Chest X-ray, PA view. Patient: 50 years old, sex F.
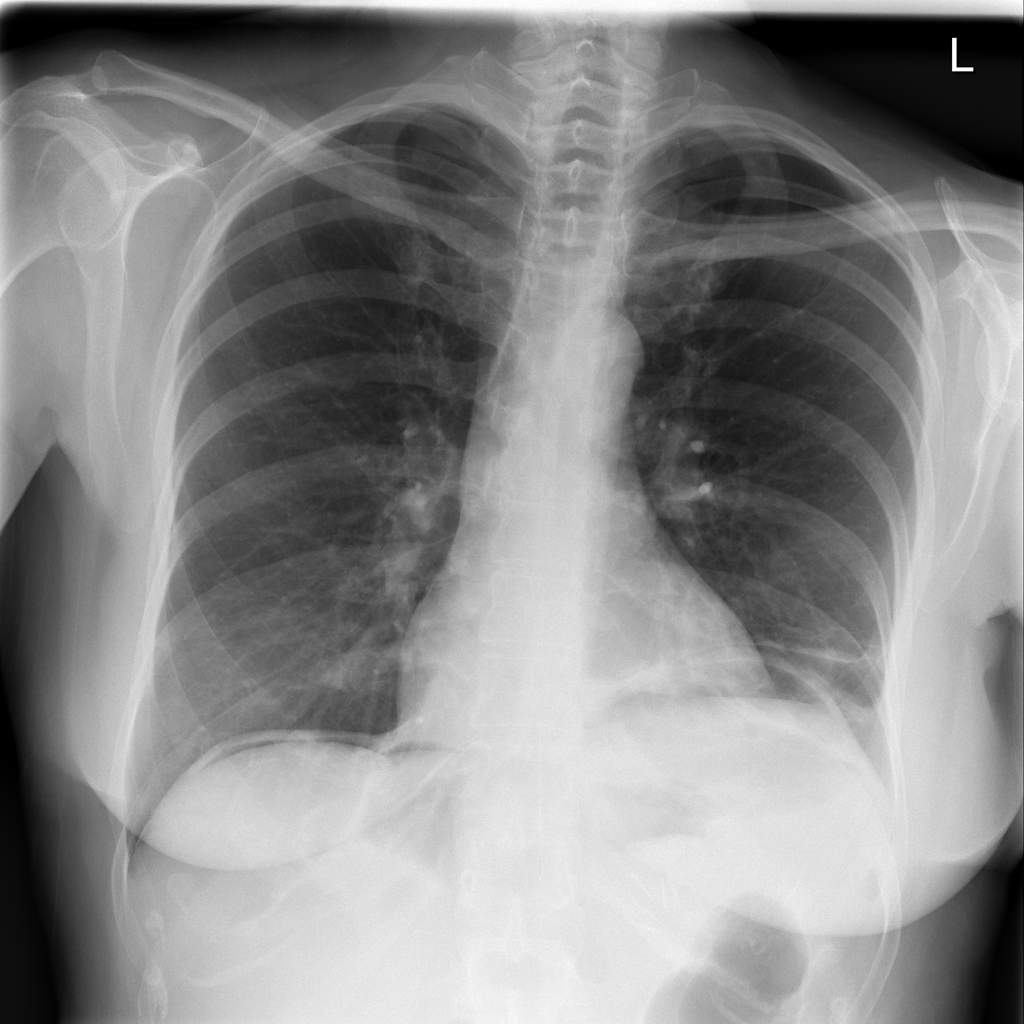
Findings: Atelectasis